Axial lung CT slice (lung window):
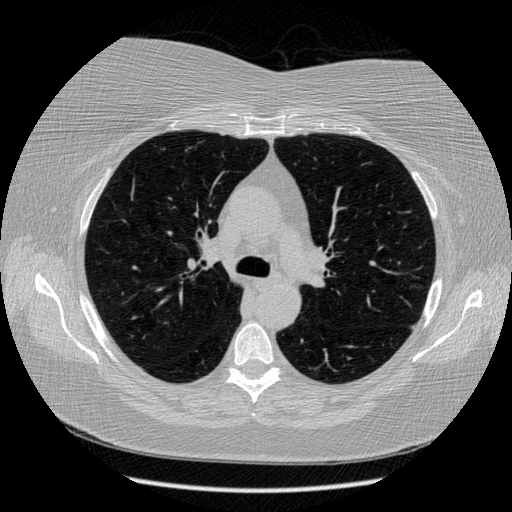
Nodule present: no